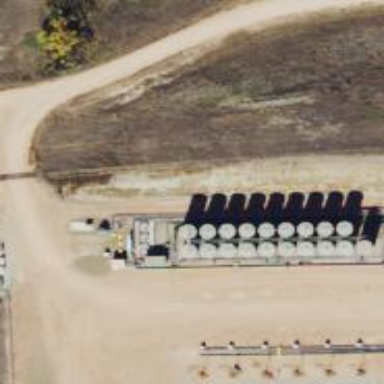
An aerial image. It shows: Storage tank with man-made structure.